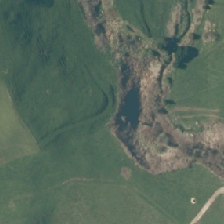
Land cover: low_producing_grassland